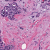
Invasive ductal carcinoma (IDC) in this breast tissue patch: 1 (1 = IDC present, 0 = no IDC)